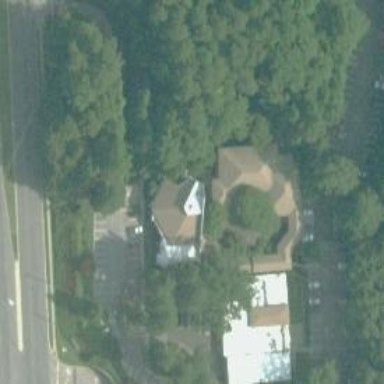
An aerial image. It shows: Commercial building that is also place of worship.